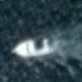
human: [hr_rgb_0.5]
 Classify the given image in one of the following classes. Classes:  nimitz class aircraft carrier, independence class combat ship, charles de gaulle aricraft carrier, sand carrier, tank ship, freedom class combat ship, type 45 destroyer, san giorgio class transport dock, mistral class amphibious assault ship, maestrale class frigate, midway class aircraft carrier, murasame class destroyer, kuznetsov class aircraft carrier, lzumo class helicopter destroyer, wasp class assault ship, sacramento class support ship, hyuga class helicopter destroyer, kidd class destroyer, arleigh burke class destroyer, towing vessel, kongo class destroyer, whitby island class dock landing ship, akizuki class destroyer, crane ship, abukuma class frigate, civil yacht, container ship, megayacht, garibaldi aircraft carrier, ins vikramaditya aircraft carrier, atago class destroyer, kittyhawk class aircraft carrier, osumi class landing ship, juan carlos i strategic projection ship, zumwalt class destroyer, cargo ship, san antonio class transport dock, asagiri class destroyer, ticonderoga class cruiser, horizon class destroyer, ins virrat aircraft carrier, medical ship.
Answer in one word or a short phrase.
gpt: Civil yacht